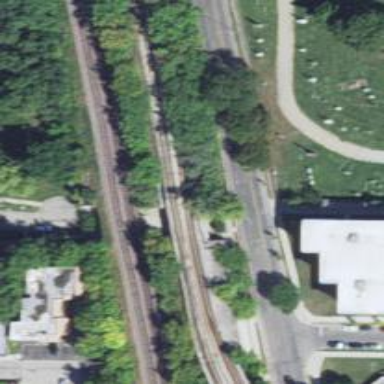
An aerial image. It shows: Bridge for electrified rail.